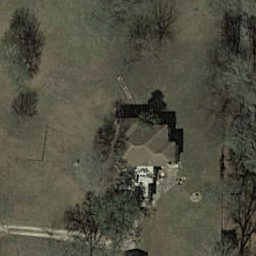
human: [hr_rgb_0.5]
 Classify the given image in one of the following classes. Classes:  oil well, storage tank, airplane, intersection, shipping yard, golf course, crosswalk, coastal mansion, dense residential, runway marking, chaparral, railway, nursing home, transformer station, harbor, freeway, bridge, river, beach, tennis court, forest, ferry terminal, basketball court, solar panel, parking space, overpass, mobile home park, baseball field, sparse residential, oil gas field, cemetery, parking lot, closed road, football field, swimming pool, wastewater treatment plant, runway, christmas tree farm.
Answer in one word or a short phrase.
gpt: sparse residential